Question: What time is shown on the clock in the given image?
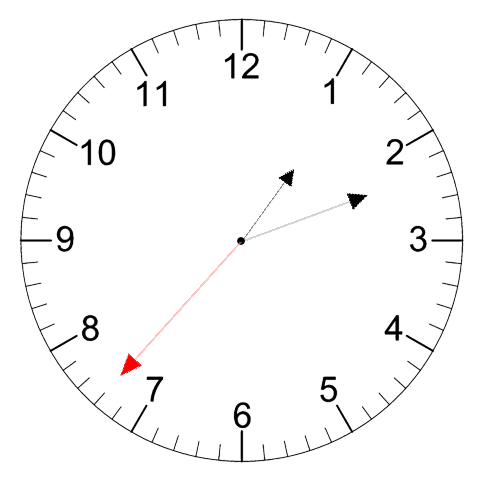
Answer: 01:11:37